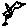
Label: bird